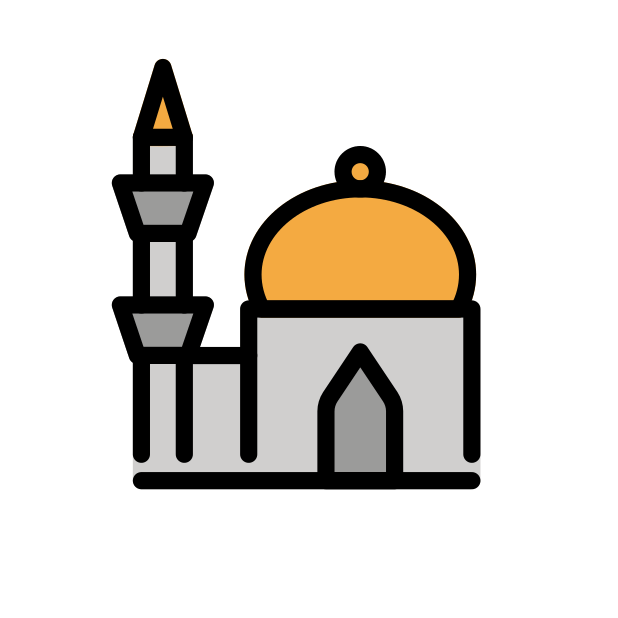
mosque